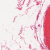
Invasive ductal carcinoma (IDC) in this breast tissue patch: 0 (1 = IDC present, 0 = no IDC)